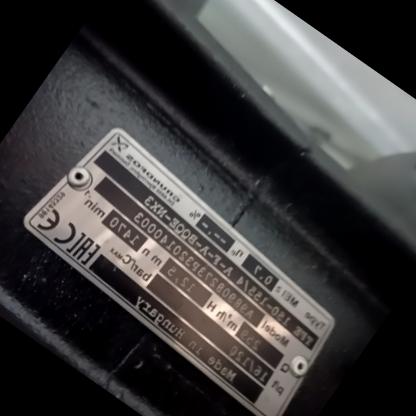
Klasa: tabliczka-znamionowa